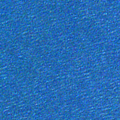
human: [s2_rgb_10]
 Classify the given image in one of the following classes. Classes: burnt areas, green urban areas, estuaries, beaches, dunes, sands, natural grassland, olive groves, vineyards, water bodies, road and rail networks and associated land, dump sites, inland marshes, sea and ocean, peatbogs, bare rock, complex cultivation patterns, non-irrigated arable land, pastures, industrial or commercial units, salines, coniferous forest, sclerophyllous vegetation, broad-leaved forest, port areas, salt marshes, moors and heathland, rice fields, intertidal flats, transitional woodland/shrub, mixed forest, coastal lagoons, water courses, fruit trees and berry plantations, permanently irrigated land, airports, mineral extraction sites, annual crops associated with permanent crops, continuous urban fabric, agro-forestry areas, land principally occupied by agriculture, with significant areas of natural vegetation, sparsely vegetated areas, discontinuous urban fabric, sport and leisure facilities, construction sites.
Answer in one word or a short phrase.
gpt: sea and ocean